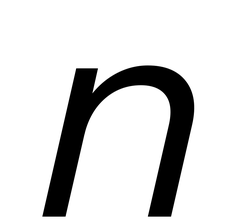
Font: InstrumentSans-Italic_Italic